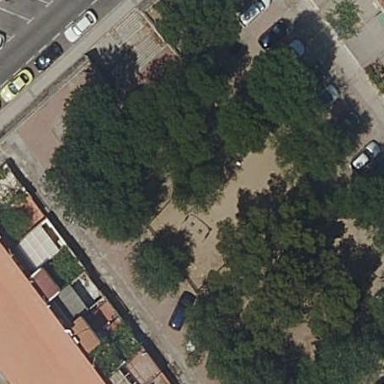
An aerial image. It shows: Park.